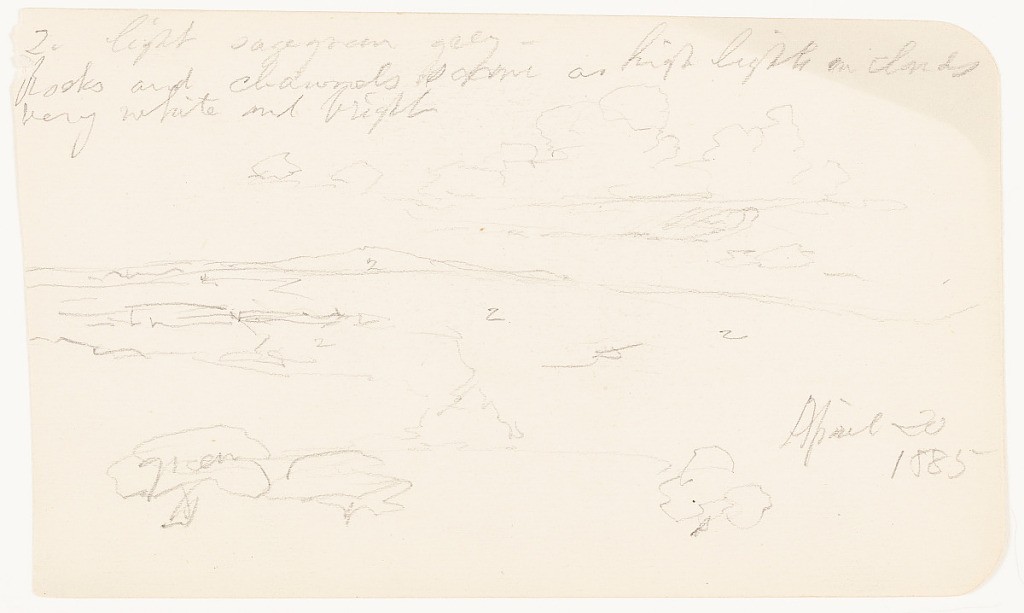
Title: Mexican Landscape
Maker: Frederic Edwin Church, American, 1826–1900
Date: April 20, 1885
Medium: Graphite on off-white wove paper; verso: graphite
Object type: drawing
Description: Landscape sketch showing a view of a rolling landscape with clouds in Mexico. In the foreground, trees are visible at left and right while the terrain seems to descend to an indistinct middle distance. In the background at center left, a sharp mountain shaped like a shallow triangle is visible along the horizon. In the sky above at right, a group of billowing clouds is visible.

Verso: Architecture sketch of a building in Mexico. Rectangular in shape, the building appears to have a crenellated wall at left and a tower whose top is unfinished at right. A large doorway is possibly shown at center left.